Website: apple
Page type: billing-address
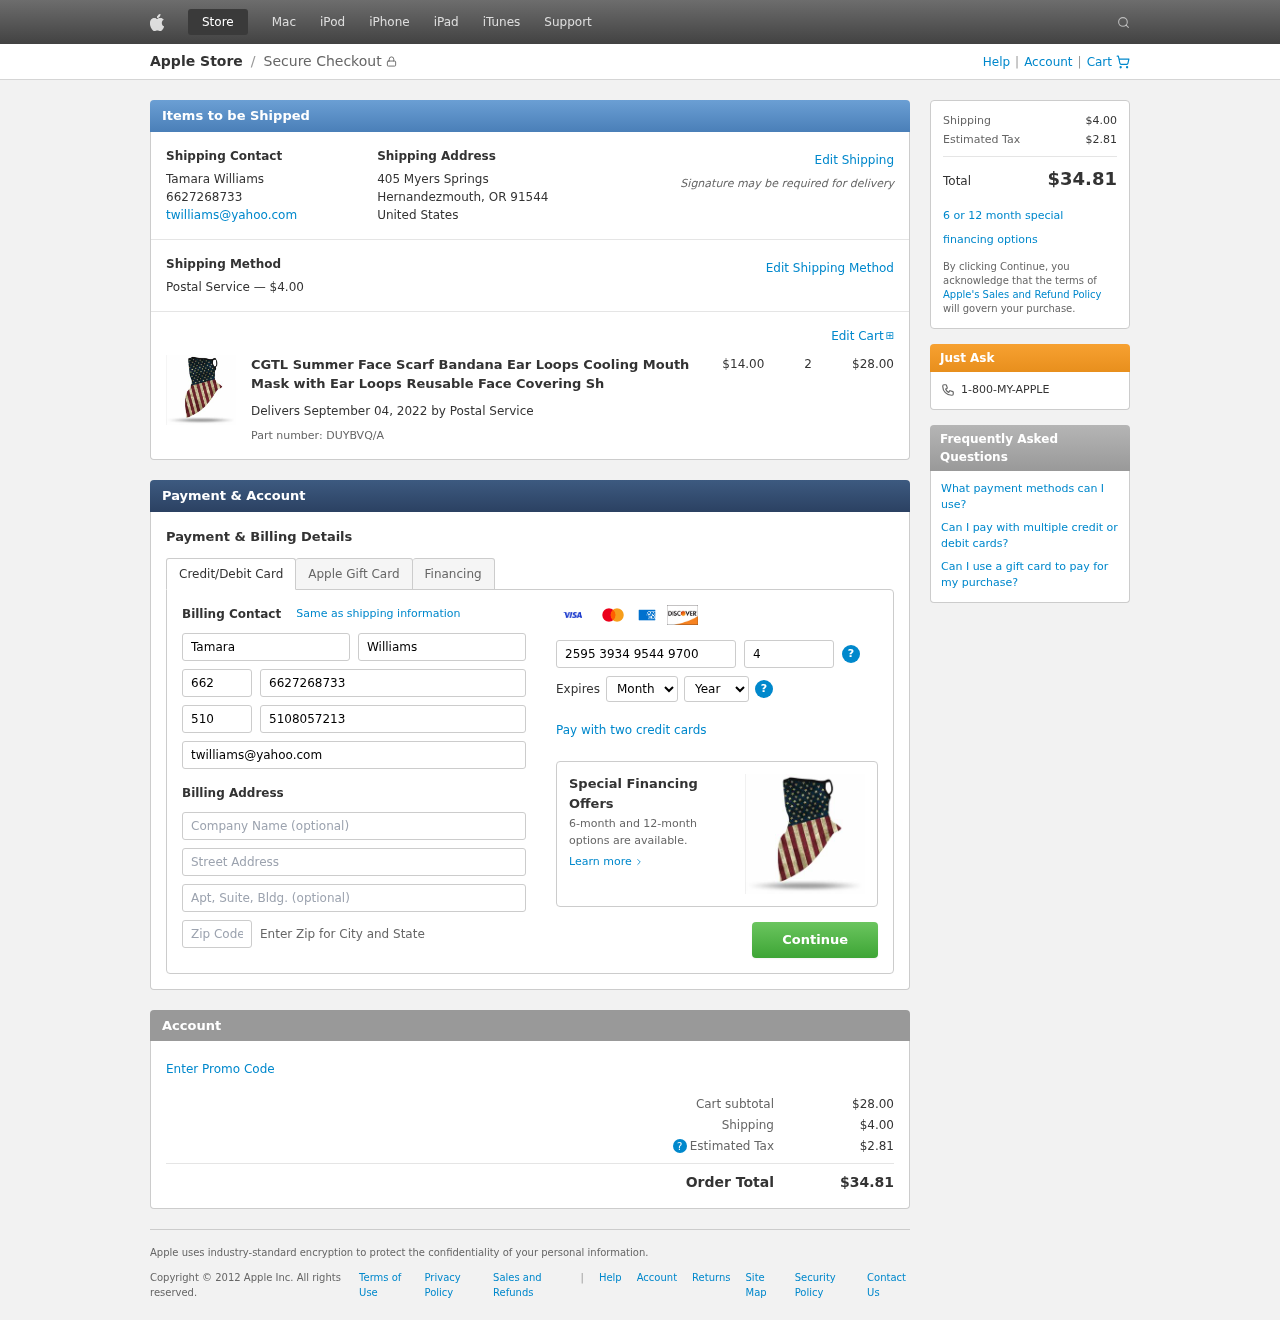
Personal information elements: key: PII_CARD_CVV
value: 424
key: PII_CARD_EXPIRY_MONTH
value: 04
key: PII_CARD_EXPIRY_YEAR
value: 27
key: PII_CARD_NUMBER
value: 2595 3934 9544 9700
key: PII_CITY_STATE_ZIP
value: Hernandezmouth, OR 91544
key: PII_COUNTRY
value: United States
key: PII_EMAIL
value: twilliams@yahoo.com
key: PII_FIRSTNAME
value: Tamara
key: PII_FULLNAME
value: Tamara Williams
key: PII_LASTNAME
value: Williams
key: PII_PHONE
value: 6627268733
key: PII_PHONE_ALT
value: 5108057213
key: PII_PHONE_ALT_AREA
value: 510
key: PII_PHONE_AREA
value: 662
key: PII_STREET
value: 405 Myers Springs
Product elements: key: PRODUCT1_NAME
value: CGTL Summer Face Scarf Bandana Ear Loops Cooling Mouth Mask with Ear Loops Reusable Face Covering Sh
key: PRODUCT1_PRICE
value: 14
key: PRODUCT1_QUANTITY
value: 2
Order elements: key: ORDER_SHIPPING_COST
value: $4.00
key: ORDER_SUBTOTAL
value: $28.00
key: ORDER_DELIVERY_DATE
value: September 04, 2022
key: ORDER_PART_NUMBER
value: DUYBVQ/A
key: ORDER_TAX
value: $2.81
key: ORDER_TOTAL
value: $34.81